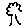
Label: tree